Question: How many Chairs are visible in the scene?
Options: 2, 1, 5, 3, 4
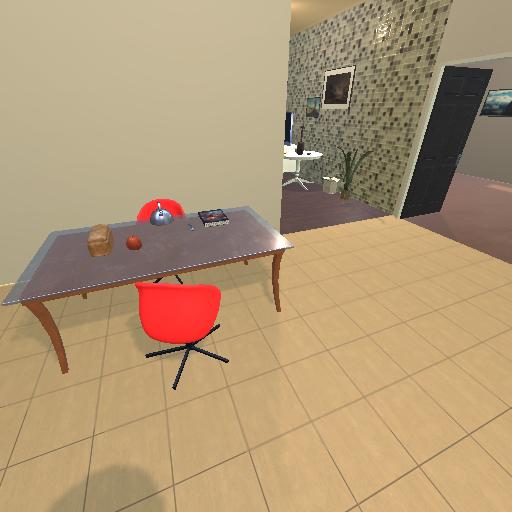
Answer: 2